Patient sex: M
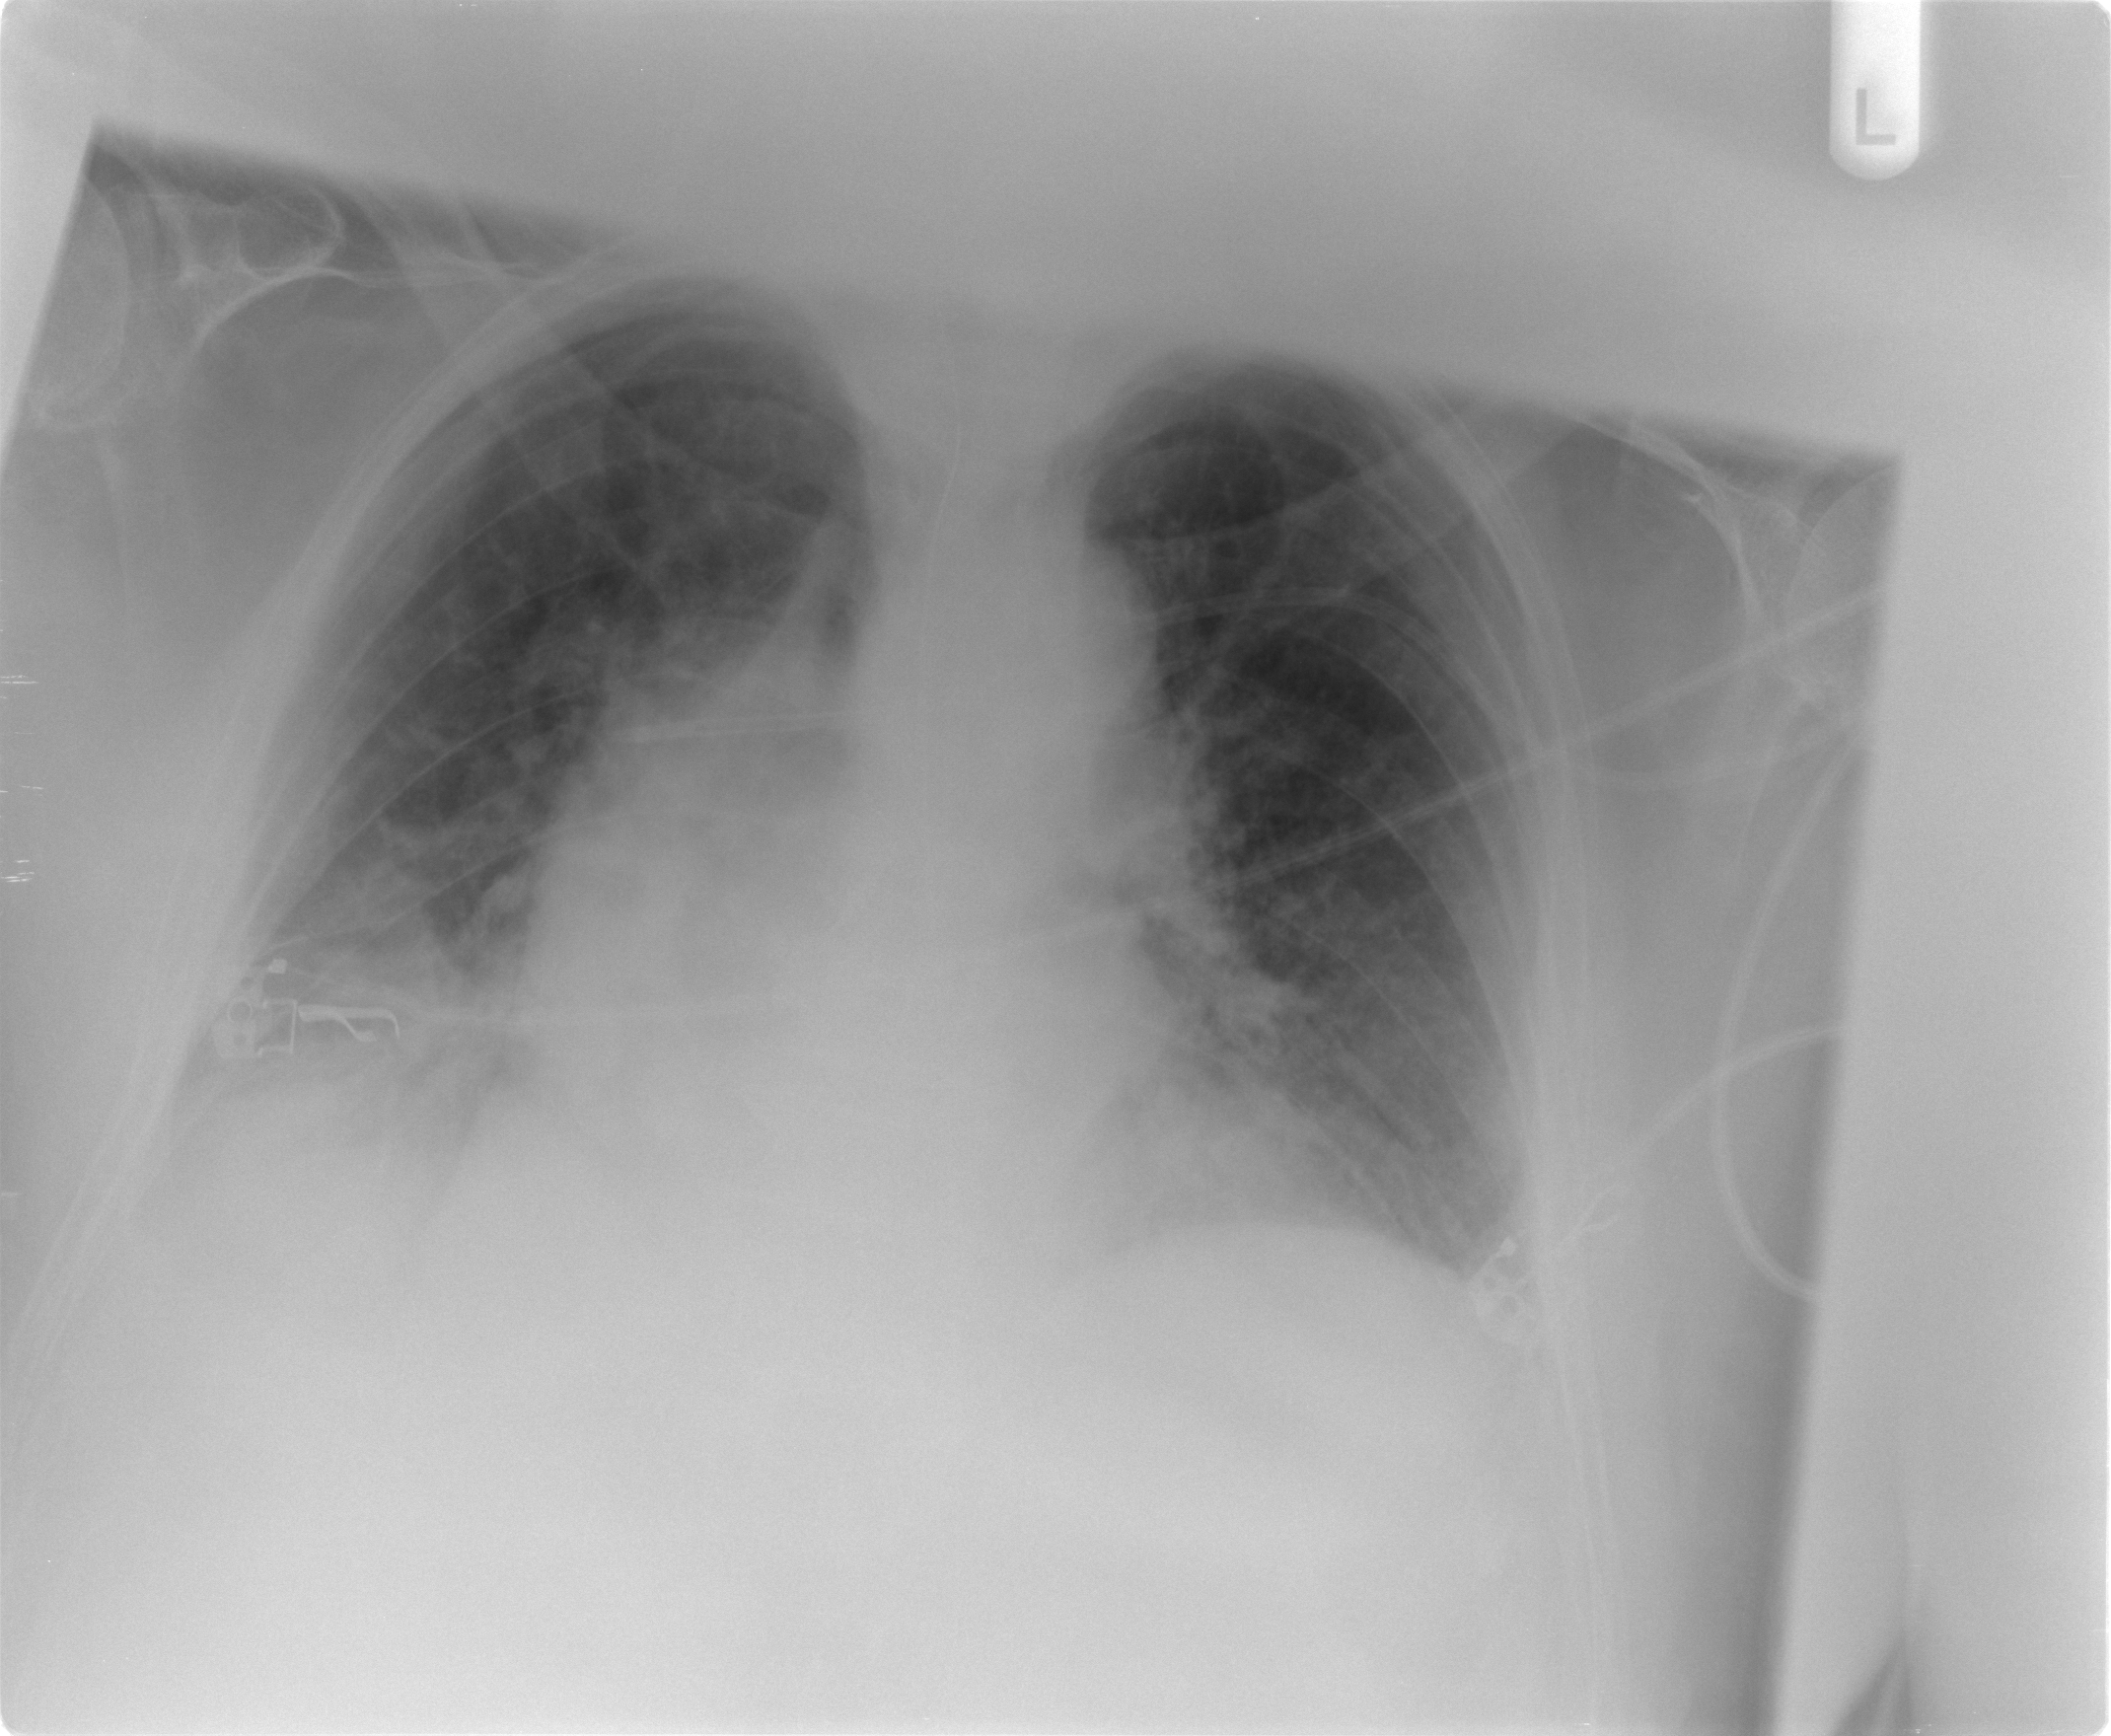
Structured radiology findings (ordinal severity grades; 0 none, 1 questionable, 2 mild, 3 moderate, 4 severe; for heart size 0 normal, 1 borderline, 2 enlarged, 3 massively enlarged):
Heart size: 2
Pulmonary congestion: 2
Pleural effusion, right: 2
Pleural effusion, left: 1
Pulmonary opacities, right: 1
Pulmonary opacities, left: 1
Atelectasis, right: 2
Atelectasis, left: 1